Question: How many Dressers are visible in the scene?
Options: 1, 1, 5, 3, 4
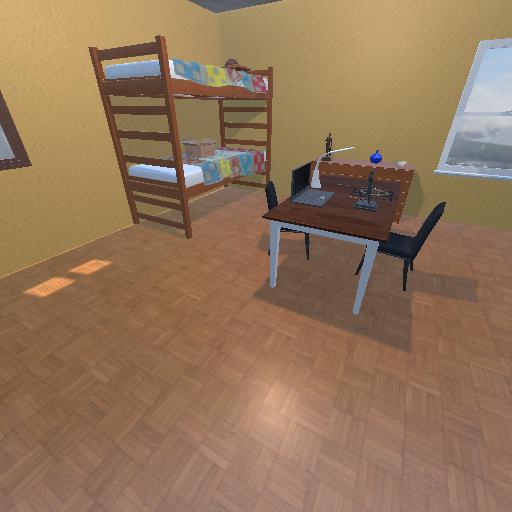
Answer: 1